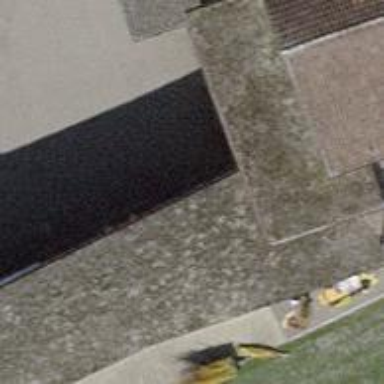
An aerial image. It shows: View of roof of building.